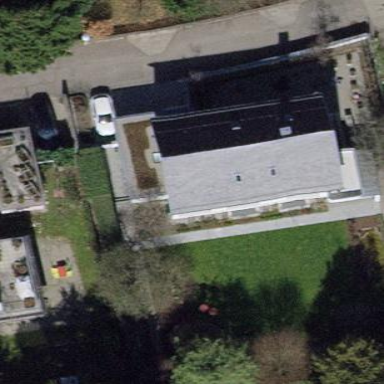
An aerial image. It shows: Building with tile roof.